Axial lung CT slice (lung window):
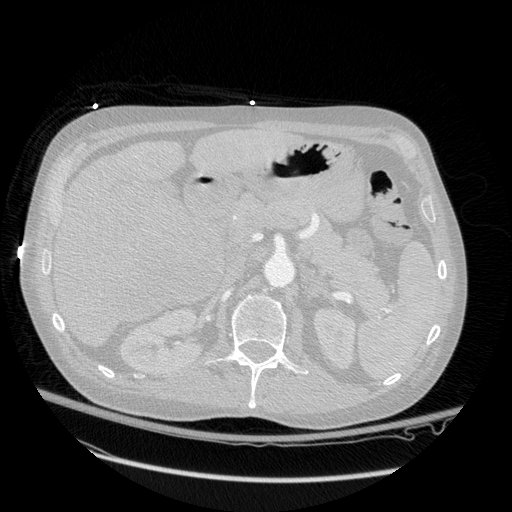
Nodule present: no